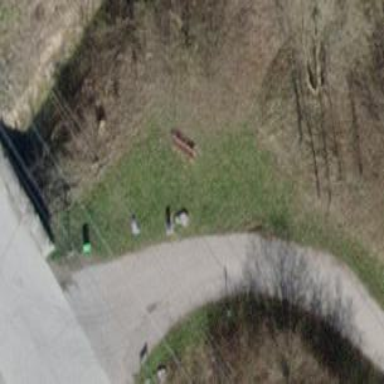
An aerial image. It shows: Bench for seating.